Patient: sex M, age 47
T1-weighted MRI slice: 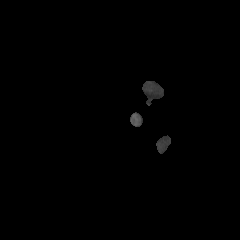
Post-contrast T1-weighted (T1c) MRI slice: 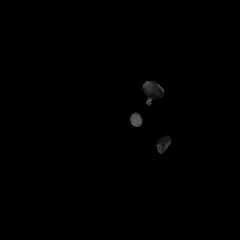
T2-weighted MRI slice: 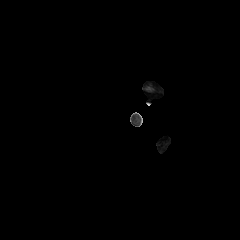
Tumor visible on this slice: no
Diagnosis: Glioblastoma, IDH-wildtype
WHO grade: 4